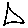
Label: triangle